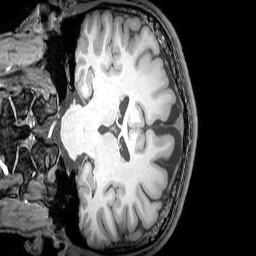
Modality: T1w
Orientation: coronal
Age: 21
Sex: male
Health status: healthy
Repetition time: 0.081 s
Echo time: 0.037 s